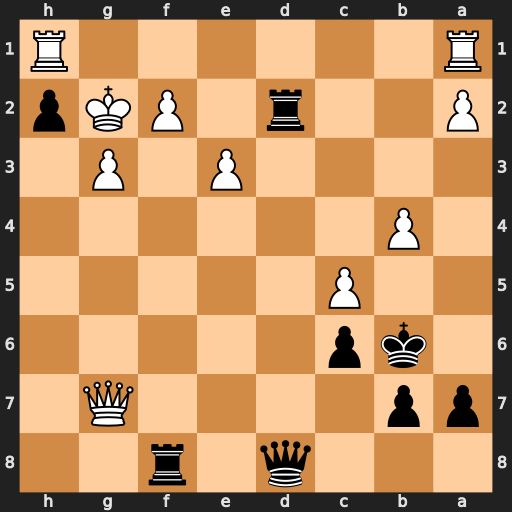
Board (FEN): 3q1r2/pp4Q1/1kp5/2P5/1P6/4P1P1/P2r1PKp/R6R
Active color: b
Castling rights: -
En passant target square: -
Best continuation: Ka6 Qxf8 Qxf8